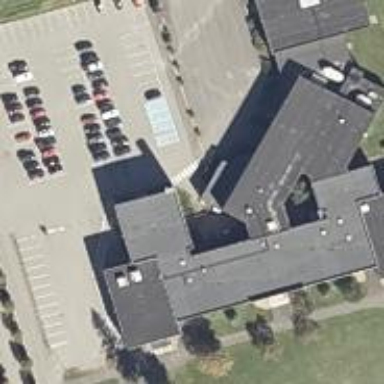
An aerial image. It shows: School building.